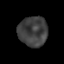
Tissue: lung
Cell type: Epithelial cells
Senescence score: 0.2242
Nuclear area (px): 855
Mean DAPI intensity: 63.67